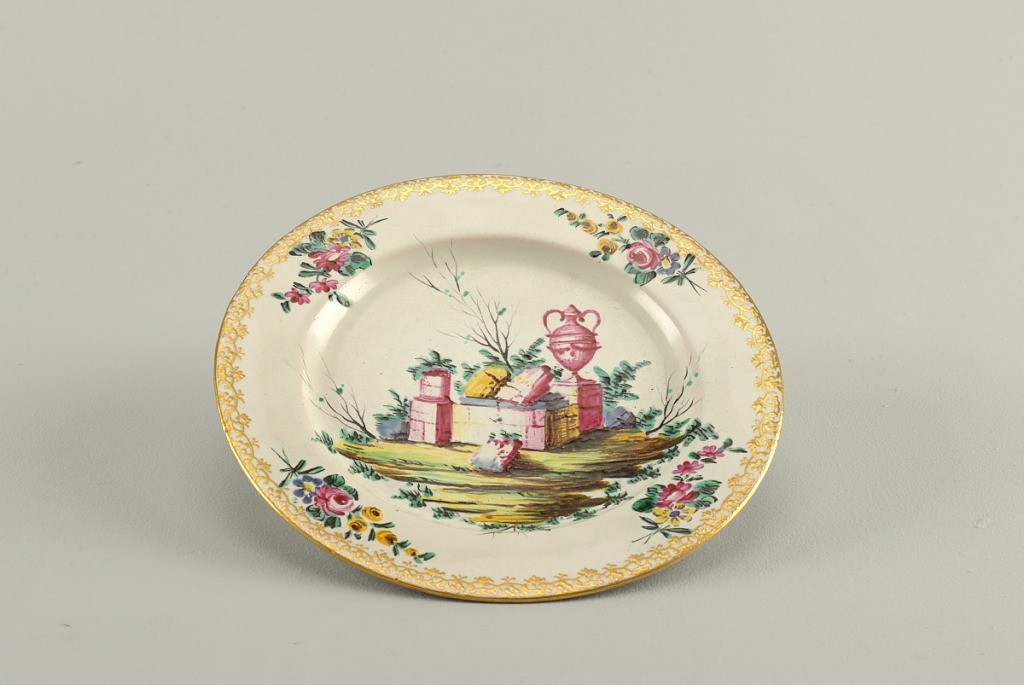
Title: Plate
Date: ca. 1760
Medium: Gilded tin-glazed earthenware
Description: Plate with floral bouquets on marly and gilded rim. At center, ruins in a landscape.